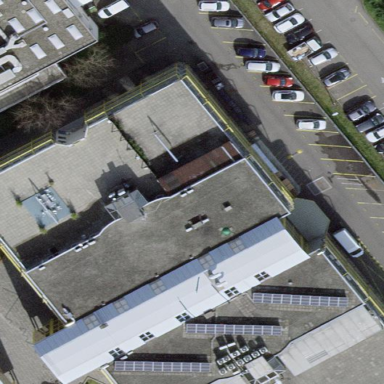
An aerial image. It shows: Commercial building.